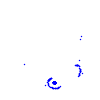
Particle: electron